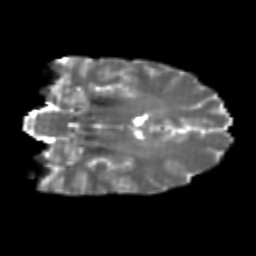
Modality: T2w
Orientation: coronal
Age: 22
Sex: female
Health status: healthy
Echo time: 0.074 s